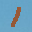
Label: 1